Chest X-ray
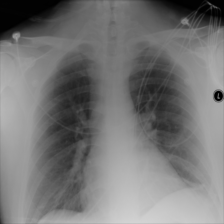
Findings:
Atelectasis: negative
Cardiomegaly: negative
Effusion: negative
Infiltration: negative
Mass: negative
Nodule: negative
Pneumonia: negative
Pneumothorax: negative
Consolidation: negative
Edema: negative
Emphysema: negative
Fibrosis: negative
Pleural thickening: negative
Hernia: negative